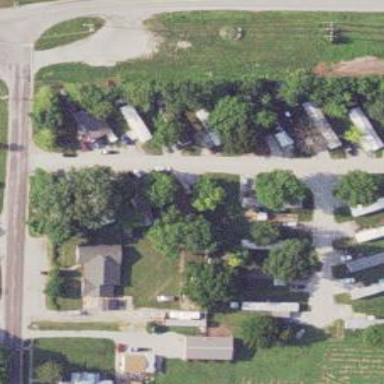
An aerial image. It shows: Residential area designated as trailer park.